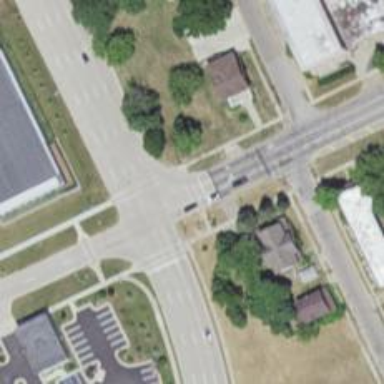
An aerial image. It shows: Marked road crossing.